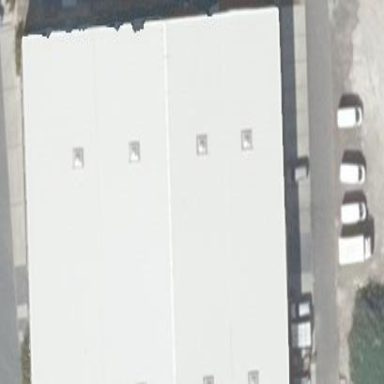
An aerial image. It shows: Commercial building.